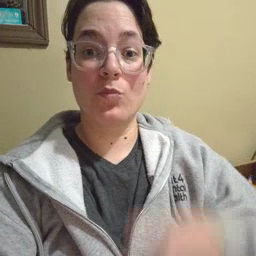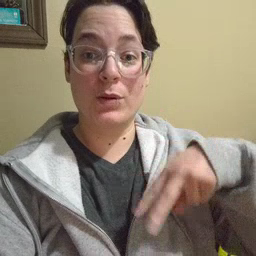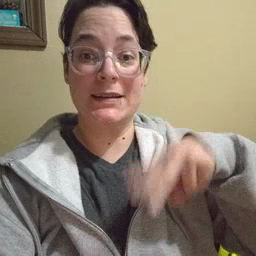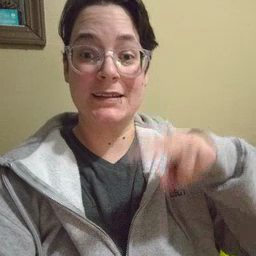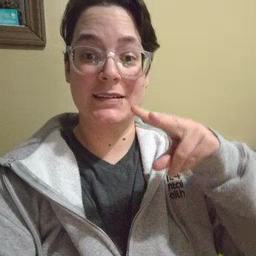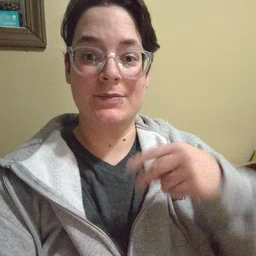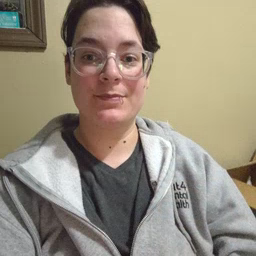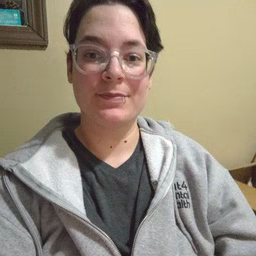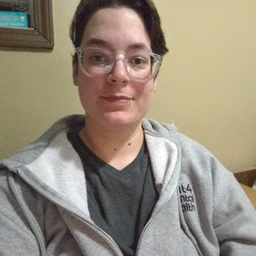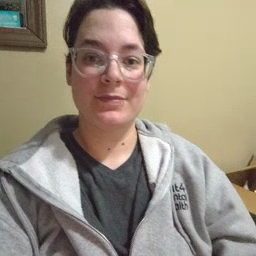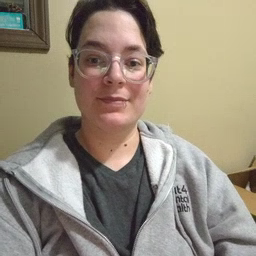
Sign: read